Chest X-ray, PA view. Patient: 72 years old, sex M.
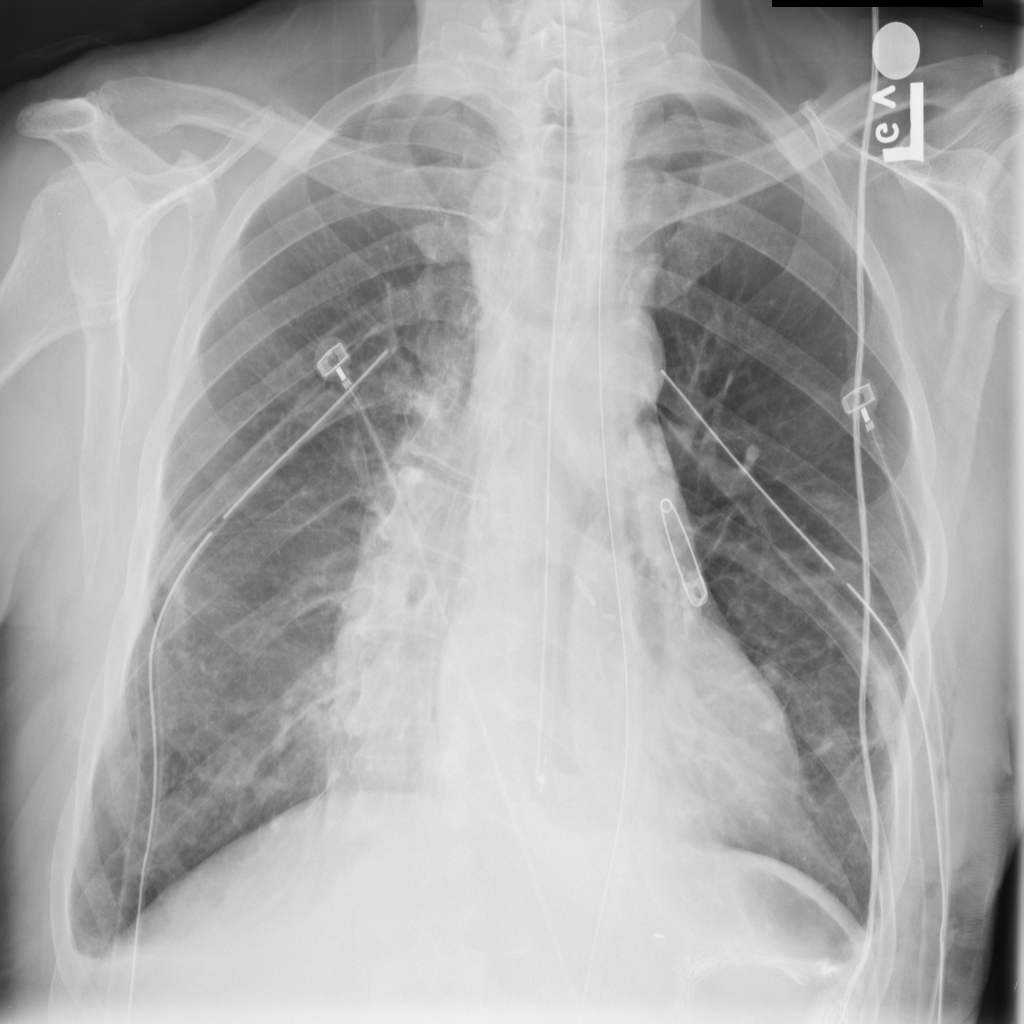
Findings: Effusion